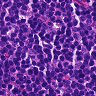
Metastatic tissue present: no